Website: crate-barrel
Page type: billing-address
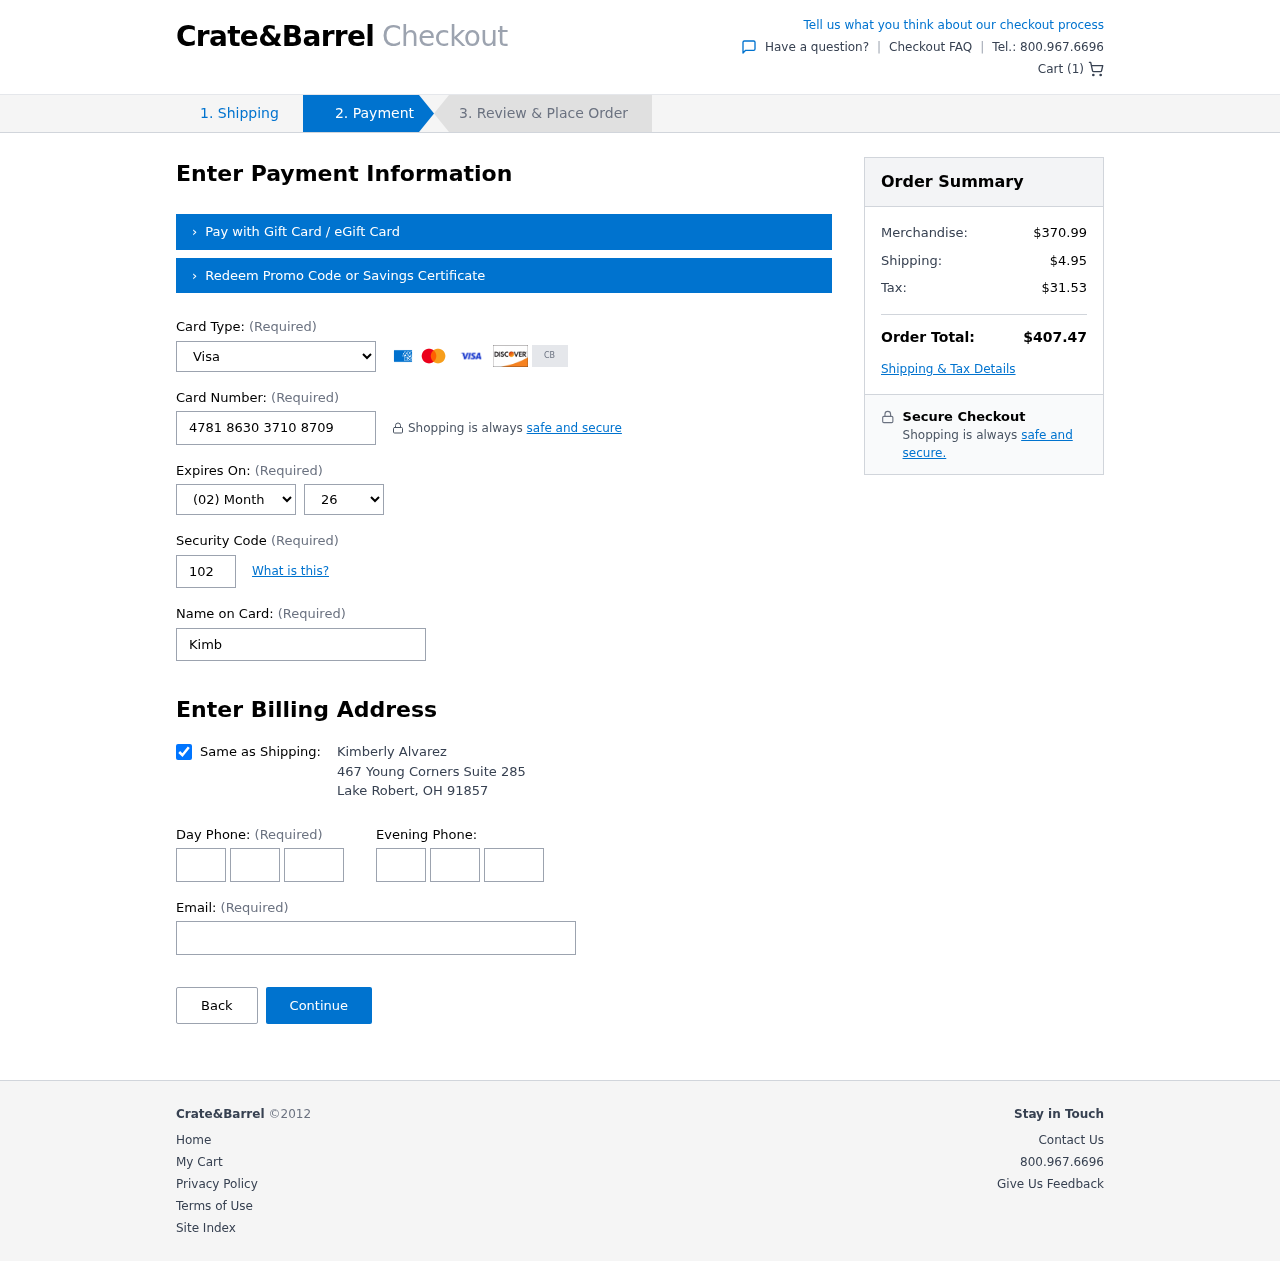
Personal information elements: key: PII_CARD_CVV
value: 102
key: PII_CARD_EXPIRY_MONTH
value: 02
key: PII_CARD_EXPIRY_YEAR
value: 26
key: PII_CARD_NUMBER
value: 4781 8630 3710 8709
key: PII_CARD_TYPE
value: Visa
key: PII_CITY
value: Lake Robert
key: PII_EMAIL
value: kimberlyalvarez@hotmail.com
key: PII_FULLNAME
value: Kimberly Alvarez
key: PII_PHONE_ALT_AREA
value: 746
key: PII_PHONE_ALT_PREFIX
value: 748
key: PII_PHONE_ALT_SUFFIX
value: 3957
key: PII_PHONE_AREA
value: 369
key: PII_PHONE_PREFIX
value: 945
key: PII_PHONE_SUFFIX
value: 6122
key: PII_POSTCODE
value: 91857
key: PII_STATE_ABBR
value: OH
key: PII_STREET
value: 467 Young Corners Suite 285
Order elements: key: ORDER_NUM_ITEMS
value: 1
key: ORDER_SUBTOTAL
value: $370.99
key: ORDER_SHIPPING_COST
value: $4.95
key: ORDER_TAX
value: $31.53
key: ORDER_TOTAL
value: $407.47